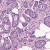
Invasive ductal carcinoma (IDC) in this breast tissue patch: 1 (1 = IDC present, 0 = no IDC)